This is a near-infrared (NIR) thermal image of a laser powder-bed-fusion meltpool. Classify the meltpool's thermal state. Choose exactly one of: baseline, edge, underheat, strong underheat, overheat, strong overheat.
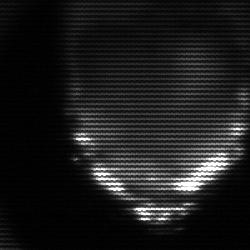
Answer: edge